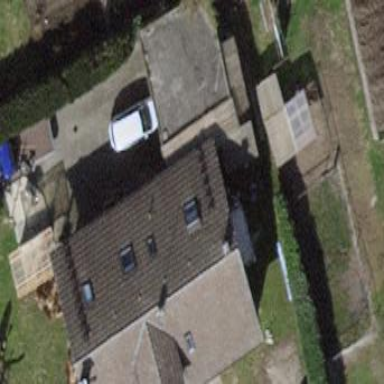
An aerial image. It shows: Garage.